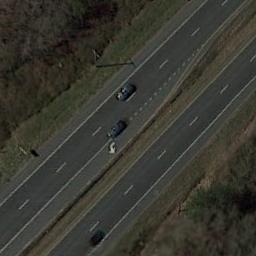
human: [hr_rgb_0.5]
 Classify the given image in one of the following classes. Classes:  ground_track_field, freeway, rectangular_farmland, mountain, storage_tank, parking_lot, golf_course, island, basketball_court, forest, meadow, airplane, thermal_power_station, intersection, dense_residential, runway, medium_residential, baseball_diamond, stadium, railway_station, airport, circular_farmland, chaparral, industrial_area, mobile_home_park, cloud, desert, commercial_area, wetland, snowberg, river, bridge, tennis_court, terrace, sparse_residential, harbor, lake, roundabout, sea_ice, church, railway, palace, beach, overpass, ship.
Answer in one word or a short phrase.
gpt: freeway